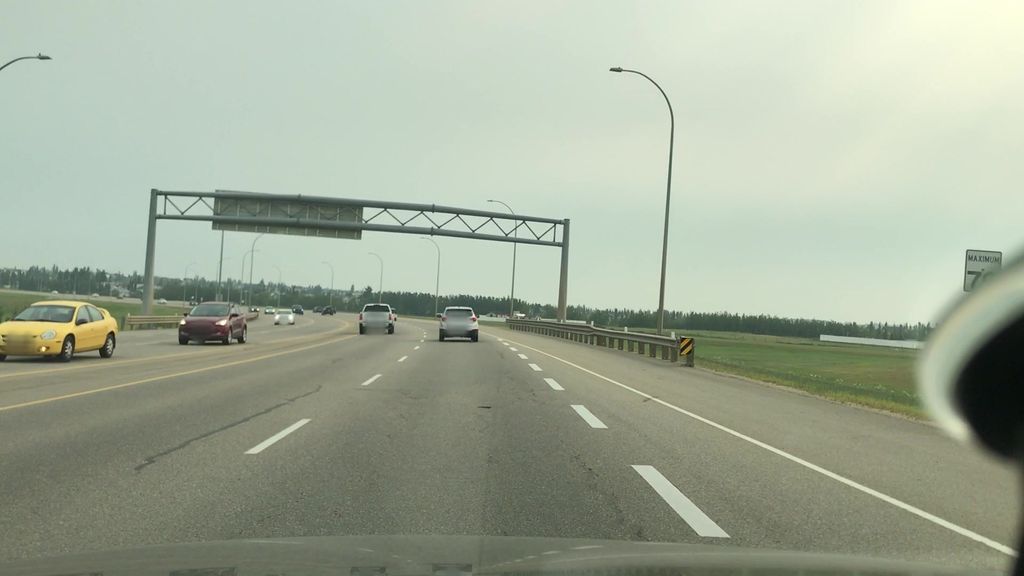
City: edmonton